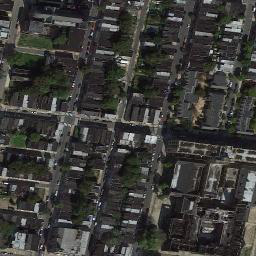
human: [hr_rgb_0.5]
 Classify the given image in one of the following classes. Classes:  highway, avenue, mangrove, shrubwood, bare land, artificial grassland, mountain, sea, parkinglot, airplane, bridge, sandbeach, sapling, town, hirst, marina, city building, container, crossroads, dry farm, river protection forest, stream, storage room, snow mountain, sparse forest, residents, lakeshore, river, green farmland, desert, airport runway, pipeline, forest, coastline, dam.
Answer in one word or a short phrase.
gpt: town